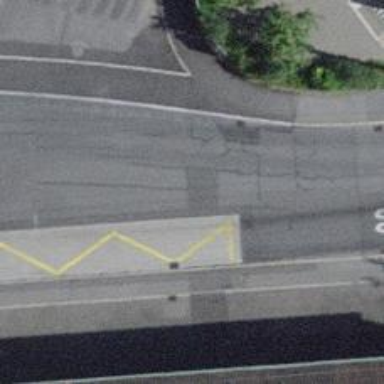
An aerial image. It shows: Trolleybus stop position for public transport.